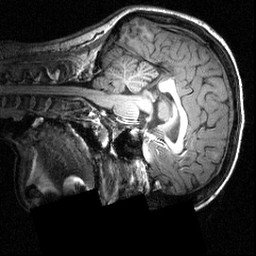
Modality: T1w
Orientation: sagittal
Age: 21
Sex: female
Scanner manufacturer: siemens
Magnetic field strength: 3.951 T
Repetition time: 1.5 s
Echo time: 0.00335 s